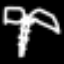
Label: palm tree